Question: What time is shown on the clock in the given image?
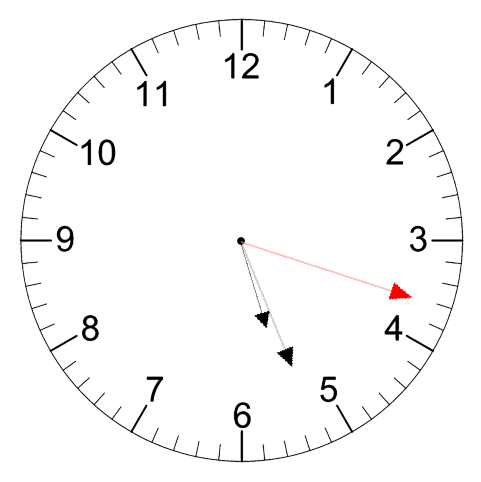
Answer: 05:26:18